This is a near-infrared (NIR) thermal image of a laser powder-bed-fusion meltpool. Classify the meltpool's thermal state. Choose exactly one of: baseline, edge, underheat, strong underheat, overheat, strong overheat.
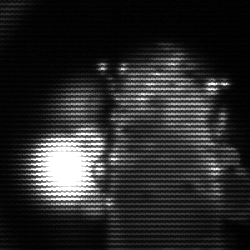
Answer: strong underheat